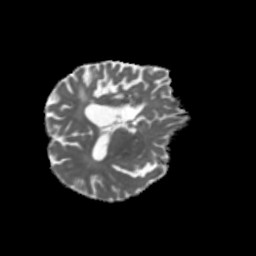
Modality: MD
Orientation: axial
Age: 70
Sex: male
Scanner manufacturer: siemens
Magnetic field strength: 3 T
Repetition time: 5.47 s
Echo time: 0.0854 s